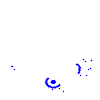
Particle: kaon